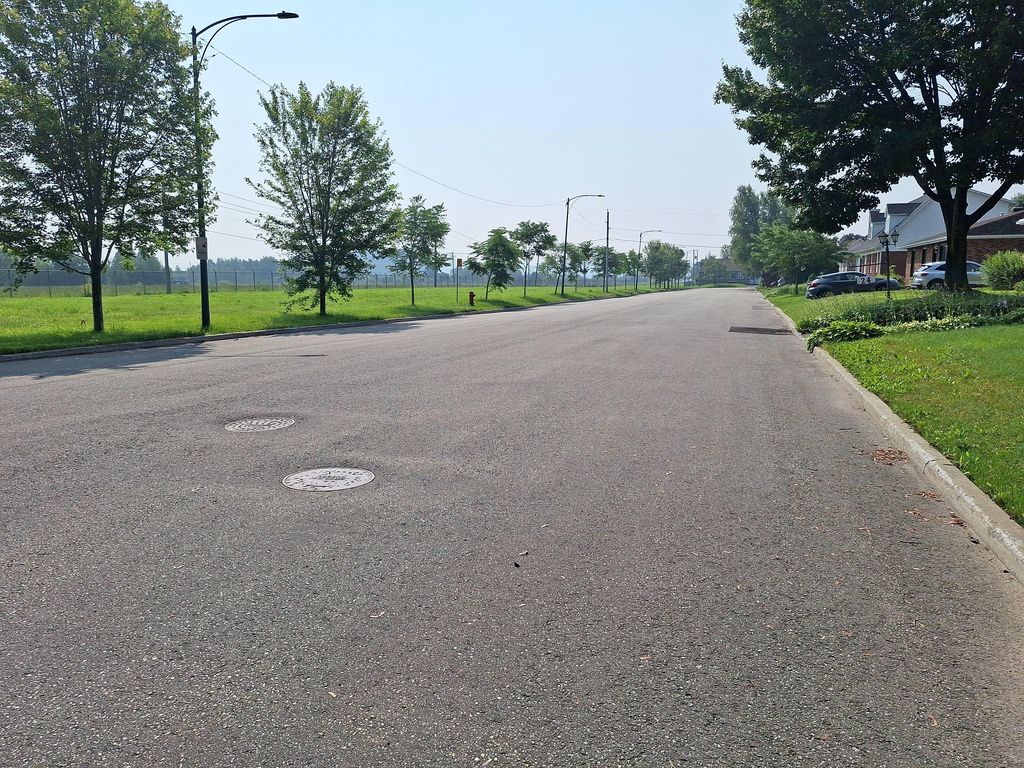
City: quebec_city